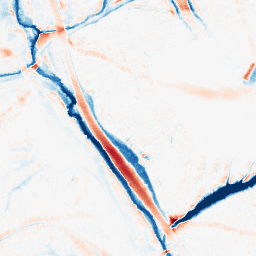
Category: morphological
Decomposition family: morphological_ellipse
Decomposition parameters: operation: average
width: 20
height: 20
Upsampling method: quintic
Upsampling parameters: scale: 8
Upsampling scale: 8